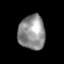
Tissue: lung
Cell type: Epithelial cells
Senescence score: 0.2304
Nuclear area (px): 896
Mean DAPI intensity: 144.296